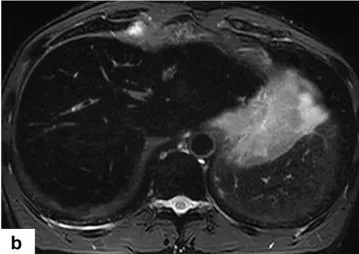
Imaging features of patients. (b) In the magnetic resonance imaging T2 stage, the signals of the liver and spleen were low.
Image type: radiology (mri)